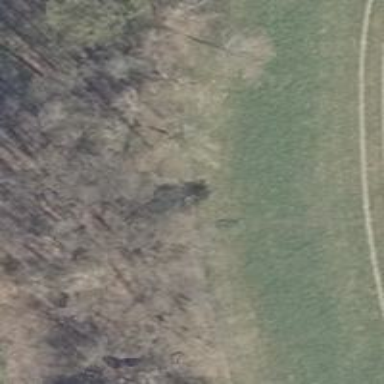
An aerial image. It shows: Hunting stand.